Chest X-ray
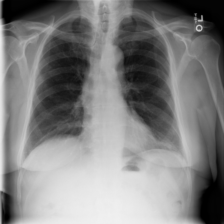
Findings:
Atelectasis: negative
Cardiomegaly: negative
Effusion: negative
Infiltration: negative
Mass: negative
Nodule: negative
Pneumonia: negative
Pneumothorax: negative
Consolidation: negative
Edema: negative
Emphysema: negative
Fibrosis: negative
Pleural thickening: negative
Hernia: negative